Aerial crown-view tile of a tropical tree (Barro Colorado Island, Panama), acquired 20250915:
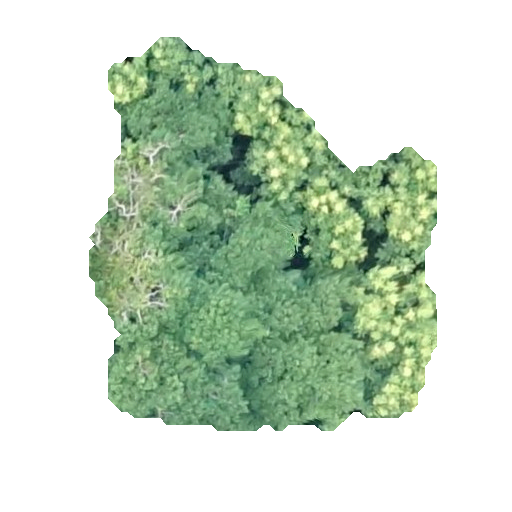
Species: Hura crepitans
GBIF accepted scientific name: Hura crepitans
Crown area: 148.1 m²